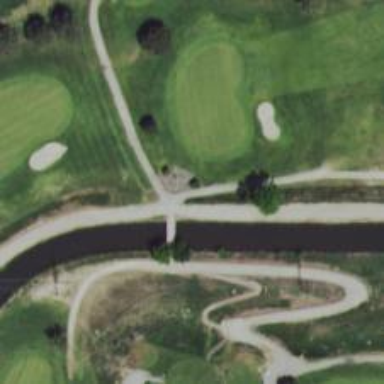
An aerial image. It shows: Path for both roads and golfers.